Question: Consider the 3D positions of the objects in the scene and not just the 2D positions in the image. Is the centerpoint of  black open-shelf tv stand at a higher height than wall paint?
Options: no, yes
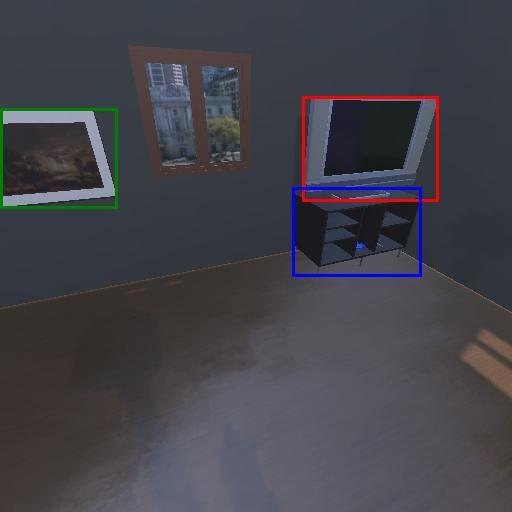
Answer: no